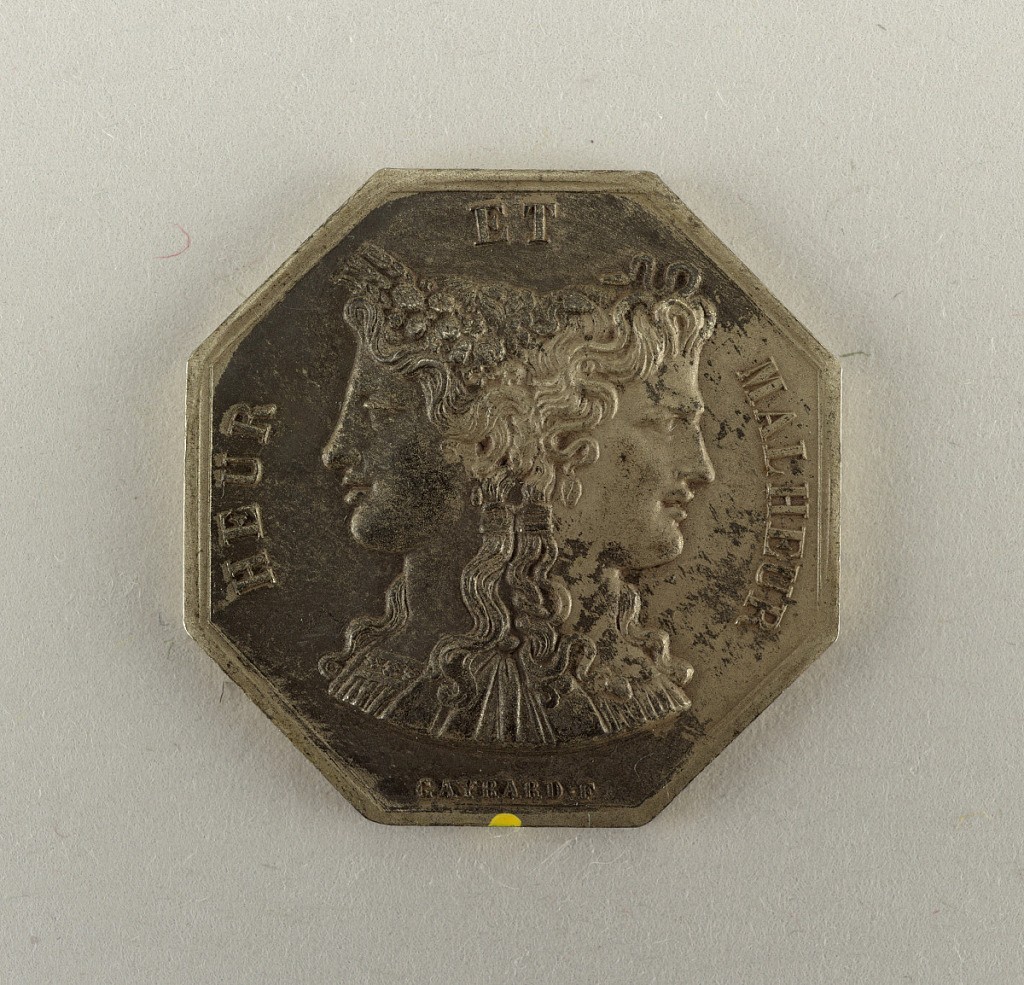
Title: Heur et Malheur (Happiness and Woe)
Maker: Raymond Gayrard, French, 1777 - 1858
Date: early 19th century
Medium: Cast silver
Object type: Token
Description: Octagonal gambling token. Obverse shows the double bust of young Janus. Inscription: HEUR ET MALHEUR (happiness and woe) / GAYRARD-F. Reverse shows Apollo and Salus, and the inscription: UNIS GUERIR NOS MAUX PROFONGER NOTRE VIE.